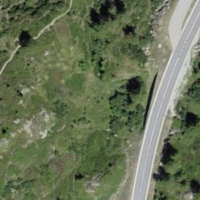
EUNIS habitat code: 31
Species observed at this site:
Bartsia alpina